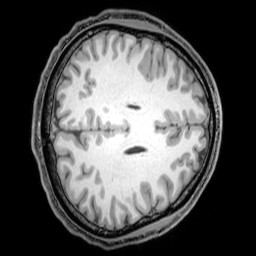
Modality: T1w
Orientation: axial
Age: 23
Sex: male
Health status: healthy
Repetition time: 0.081 s
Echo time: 0.037 s